Question: I have a class that opens text files to grab first name, last name, email address and username. It does this for multiple files and stores the results in a list.
My code for the list is:
'''
public class UserInformation
{
public List<UserRecord> userRecords = new List<UserRecord>();
}
public class UserRecord
{
public string FirstName {get;set;}
public string LastName {get;set;}
public string Email {get;set;}
public string UserName {get;set;}
}
'''
The xaml code is:
'''
<ListView ItemsSource="{Binding}" Name="Users" SelectionChanged="Users_SelectionChanged">
<ListView.View>
<GridView>
<GridViewColumn Header="First Name" Width="200" DisplayMemberBinding="{Binding FirstName}" />
<GridViewColumn Header="Last Name" Width="200" DisplayMemberBinding="{Binding LastName}" />
<GridViewColumn Header="Email" Width="200" DisplayMemberBinding="{Binding Email}" />
<GridViewColumn Header="User Name" Width="150" DisplayMemberBinding="{Binding UserName}" />
</GridView>
</ListView.View>
</ListView>
'''
And lastly I populate the list with this code:
'''
List<UserRecord> userRecords = new List<UserRecord>();
userRecords = UFA.getUserData();
Users.DataContext = userRecords;
'''
The listview does correctly load the data, however each property (name, email etc) is on a separate line, with several blank lines between records. Additionally it looks like the properties are being entered into the grid in reverse order of the display (user name first etc). This is what it shows:

Any suggestions on how I can fix this mess?
Thanks,
Jason
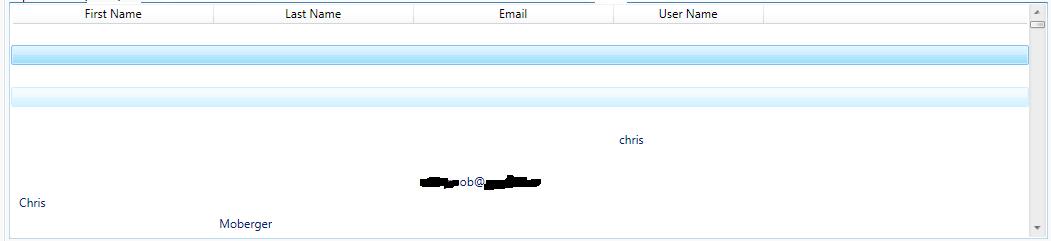
Answer: Ok well it appears as if I can't remove this question so I'll answer it. The loop I was using to populate the list was populating its self even when there was no data to add. I just moved to the two lines outside of the loop and problem solved..